Interaction volume radius: 5 \u00c5
Interaction volume height: 15 \u00c5
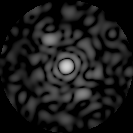
Disorder parameter: 0.7981